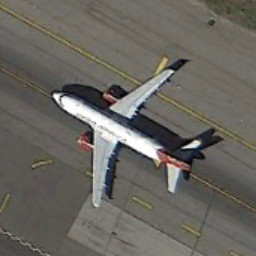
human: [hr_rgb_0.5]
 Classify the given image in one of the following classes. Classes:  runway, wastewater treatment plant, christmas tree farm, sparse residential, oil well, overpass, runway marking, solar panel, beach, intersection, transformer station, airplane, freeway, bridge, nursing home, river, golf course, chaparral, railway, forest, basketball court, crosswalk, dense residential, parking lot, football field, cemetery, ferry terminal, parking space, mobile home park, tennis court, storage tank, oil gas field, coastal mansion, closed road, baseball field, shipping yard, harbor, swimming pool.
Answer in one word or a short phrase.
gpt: airplane